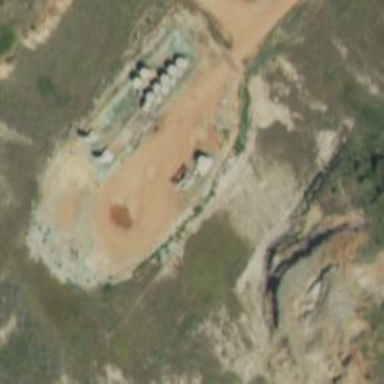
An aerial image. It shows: Storage tank that is man-made.